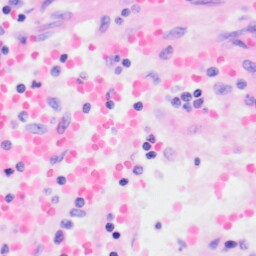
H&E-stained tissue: Kidney